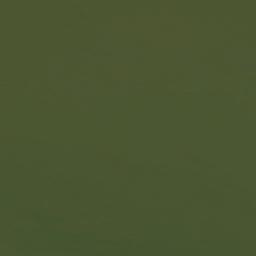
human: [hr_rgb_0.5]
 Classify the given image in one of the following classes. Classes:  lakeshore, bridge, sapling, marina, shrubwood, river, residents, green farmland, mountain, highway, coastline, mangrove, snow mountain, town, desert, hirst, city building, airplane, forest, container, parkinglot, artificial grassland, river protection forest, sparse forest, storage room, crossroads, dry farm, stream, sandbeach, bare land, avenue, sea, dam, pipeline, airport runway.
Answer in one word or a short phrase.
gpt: sea